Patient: sex F, age 35
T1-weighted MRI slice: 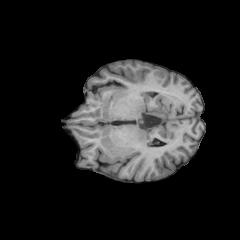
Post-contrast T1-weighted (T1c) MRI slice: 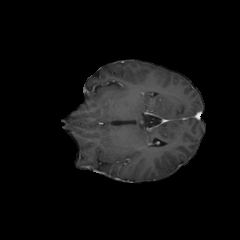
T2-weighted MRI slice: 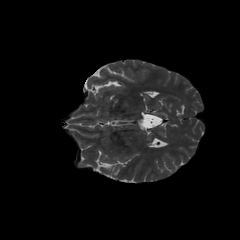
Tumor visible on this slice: no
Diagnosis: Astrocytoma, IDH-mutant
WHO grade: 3